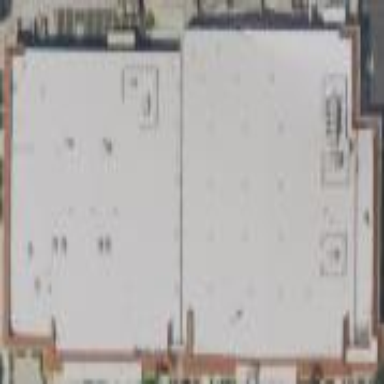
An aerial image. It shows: Retail building.